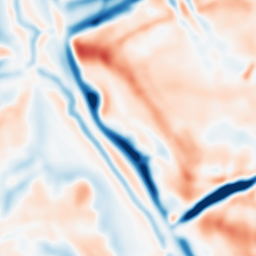
Category: multiscale
Decomposition family: dog
Decomposition parameters: sigma_low: 3
sigma_high: 10
Upsampling method: quadratic
Upsampling parameters: scale: 4
Upsampling scale: 4